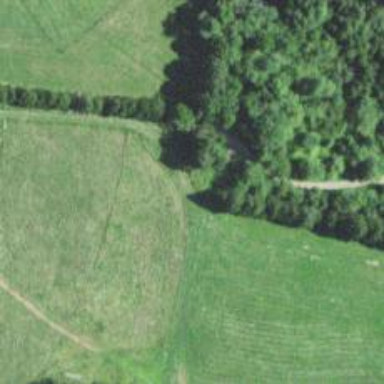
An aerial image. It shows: Row of trees in natural setting.